Question: Is there any way to delete first and last gridline on CorepLot graph?

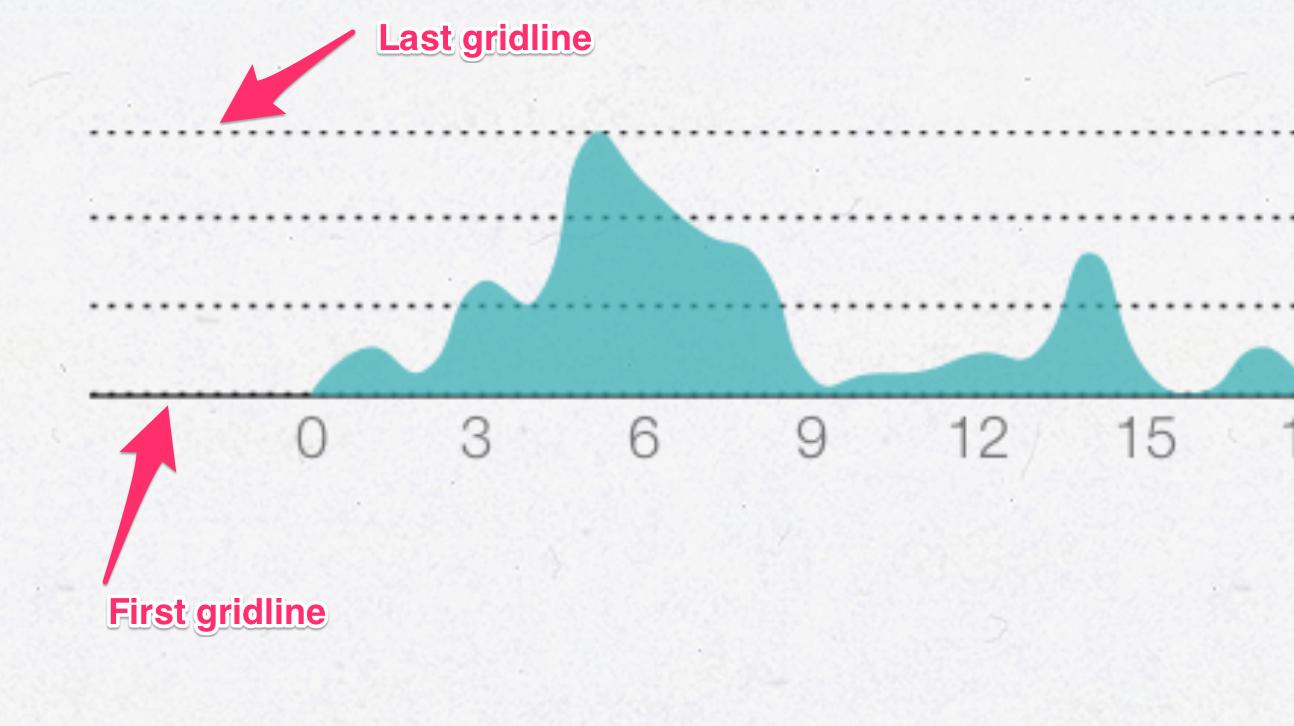
Answer: Use the 'labelExclusionRanges' on the y-axis. This is an array of plot ranges that should be skipped when drawing tick marks and grid lines.